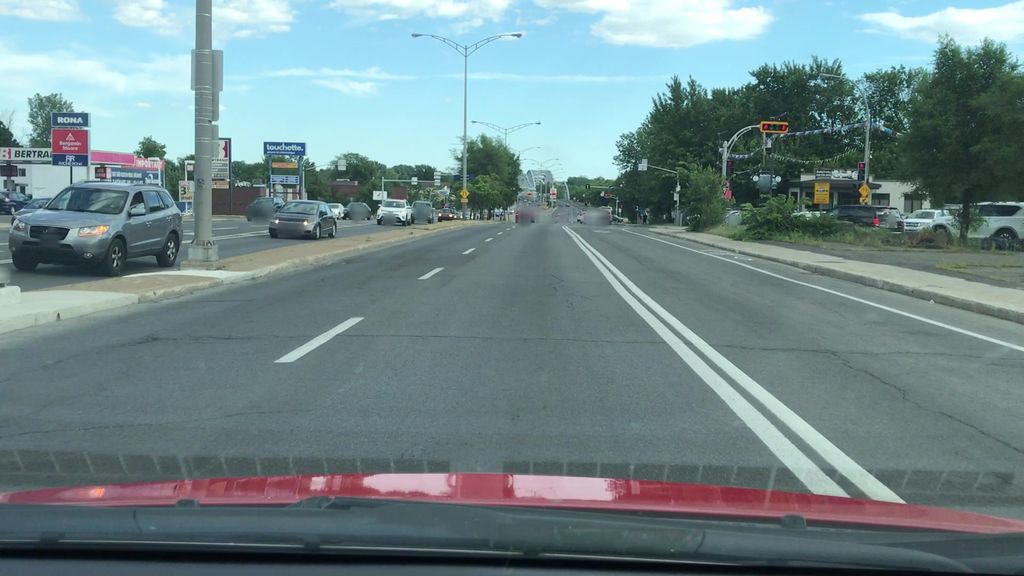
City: montreal